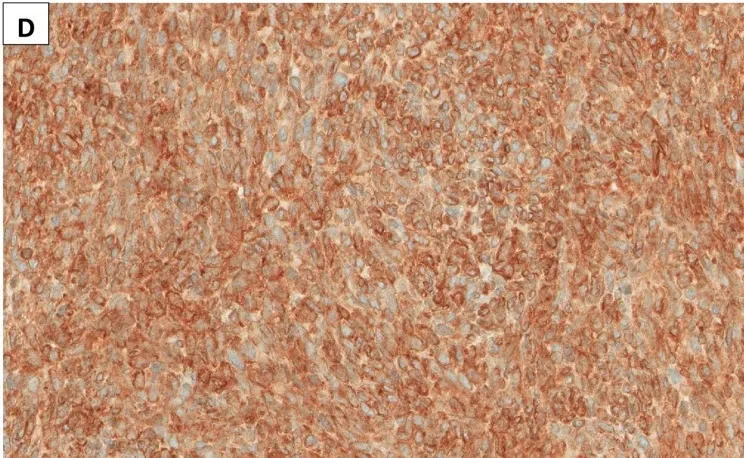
Bcl-2.
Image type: pathology (immunostaining)